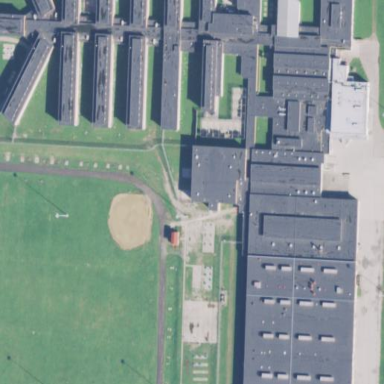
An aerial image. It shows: Prison with surrounding fence.